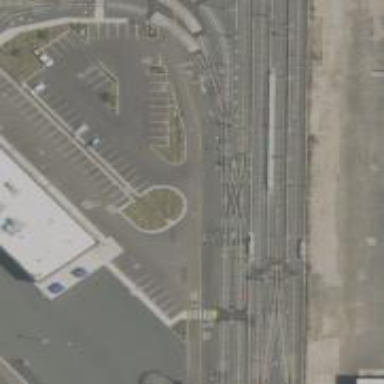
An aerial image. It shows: Light rail service yard with electrified contact lines.